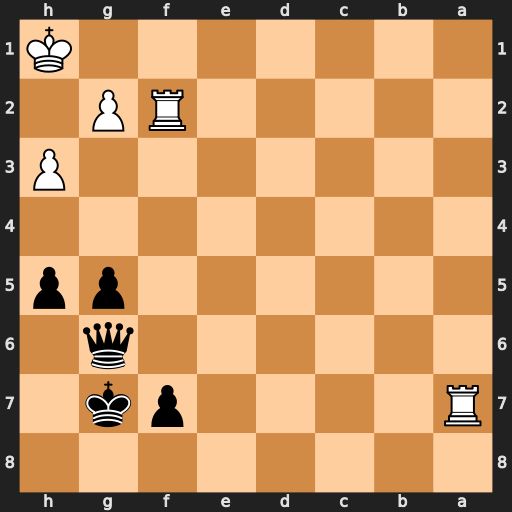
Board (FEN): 8/R4pk1/6q1/6pp/8/7P/5RP1/7K
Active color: b
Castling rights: -
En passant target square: -
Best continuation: Qb1+ Kh2 Qb8+ g3 Qxa7